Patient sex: M
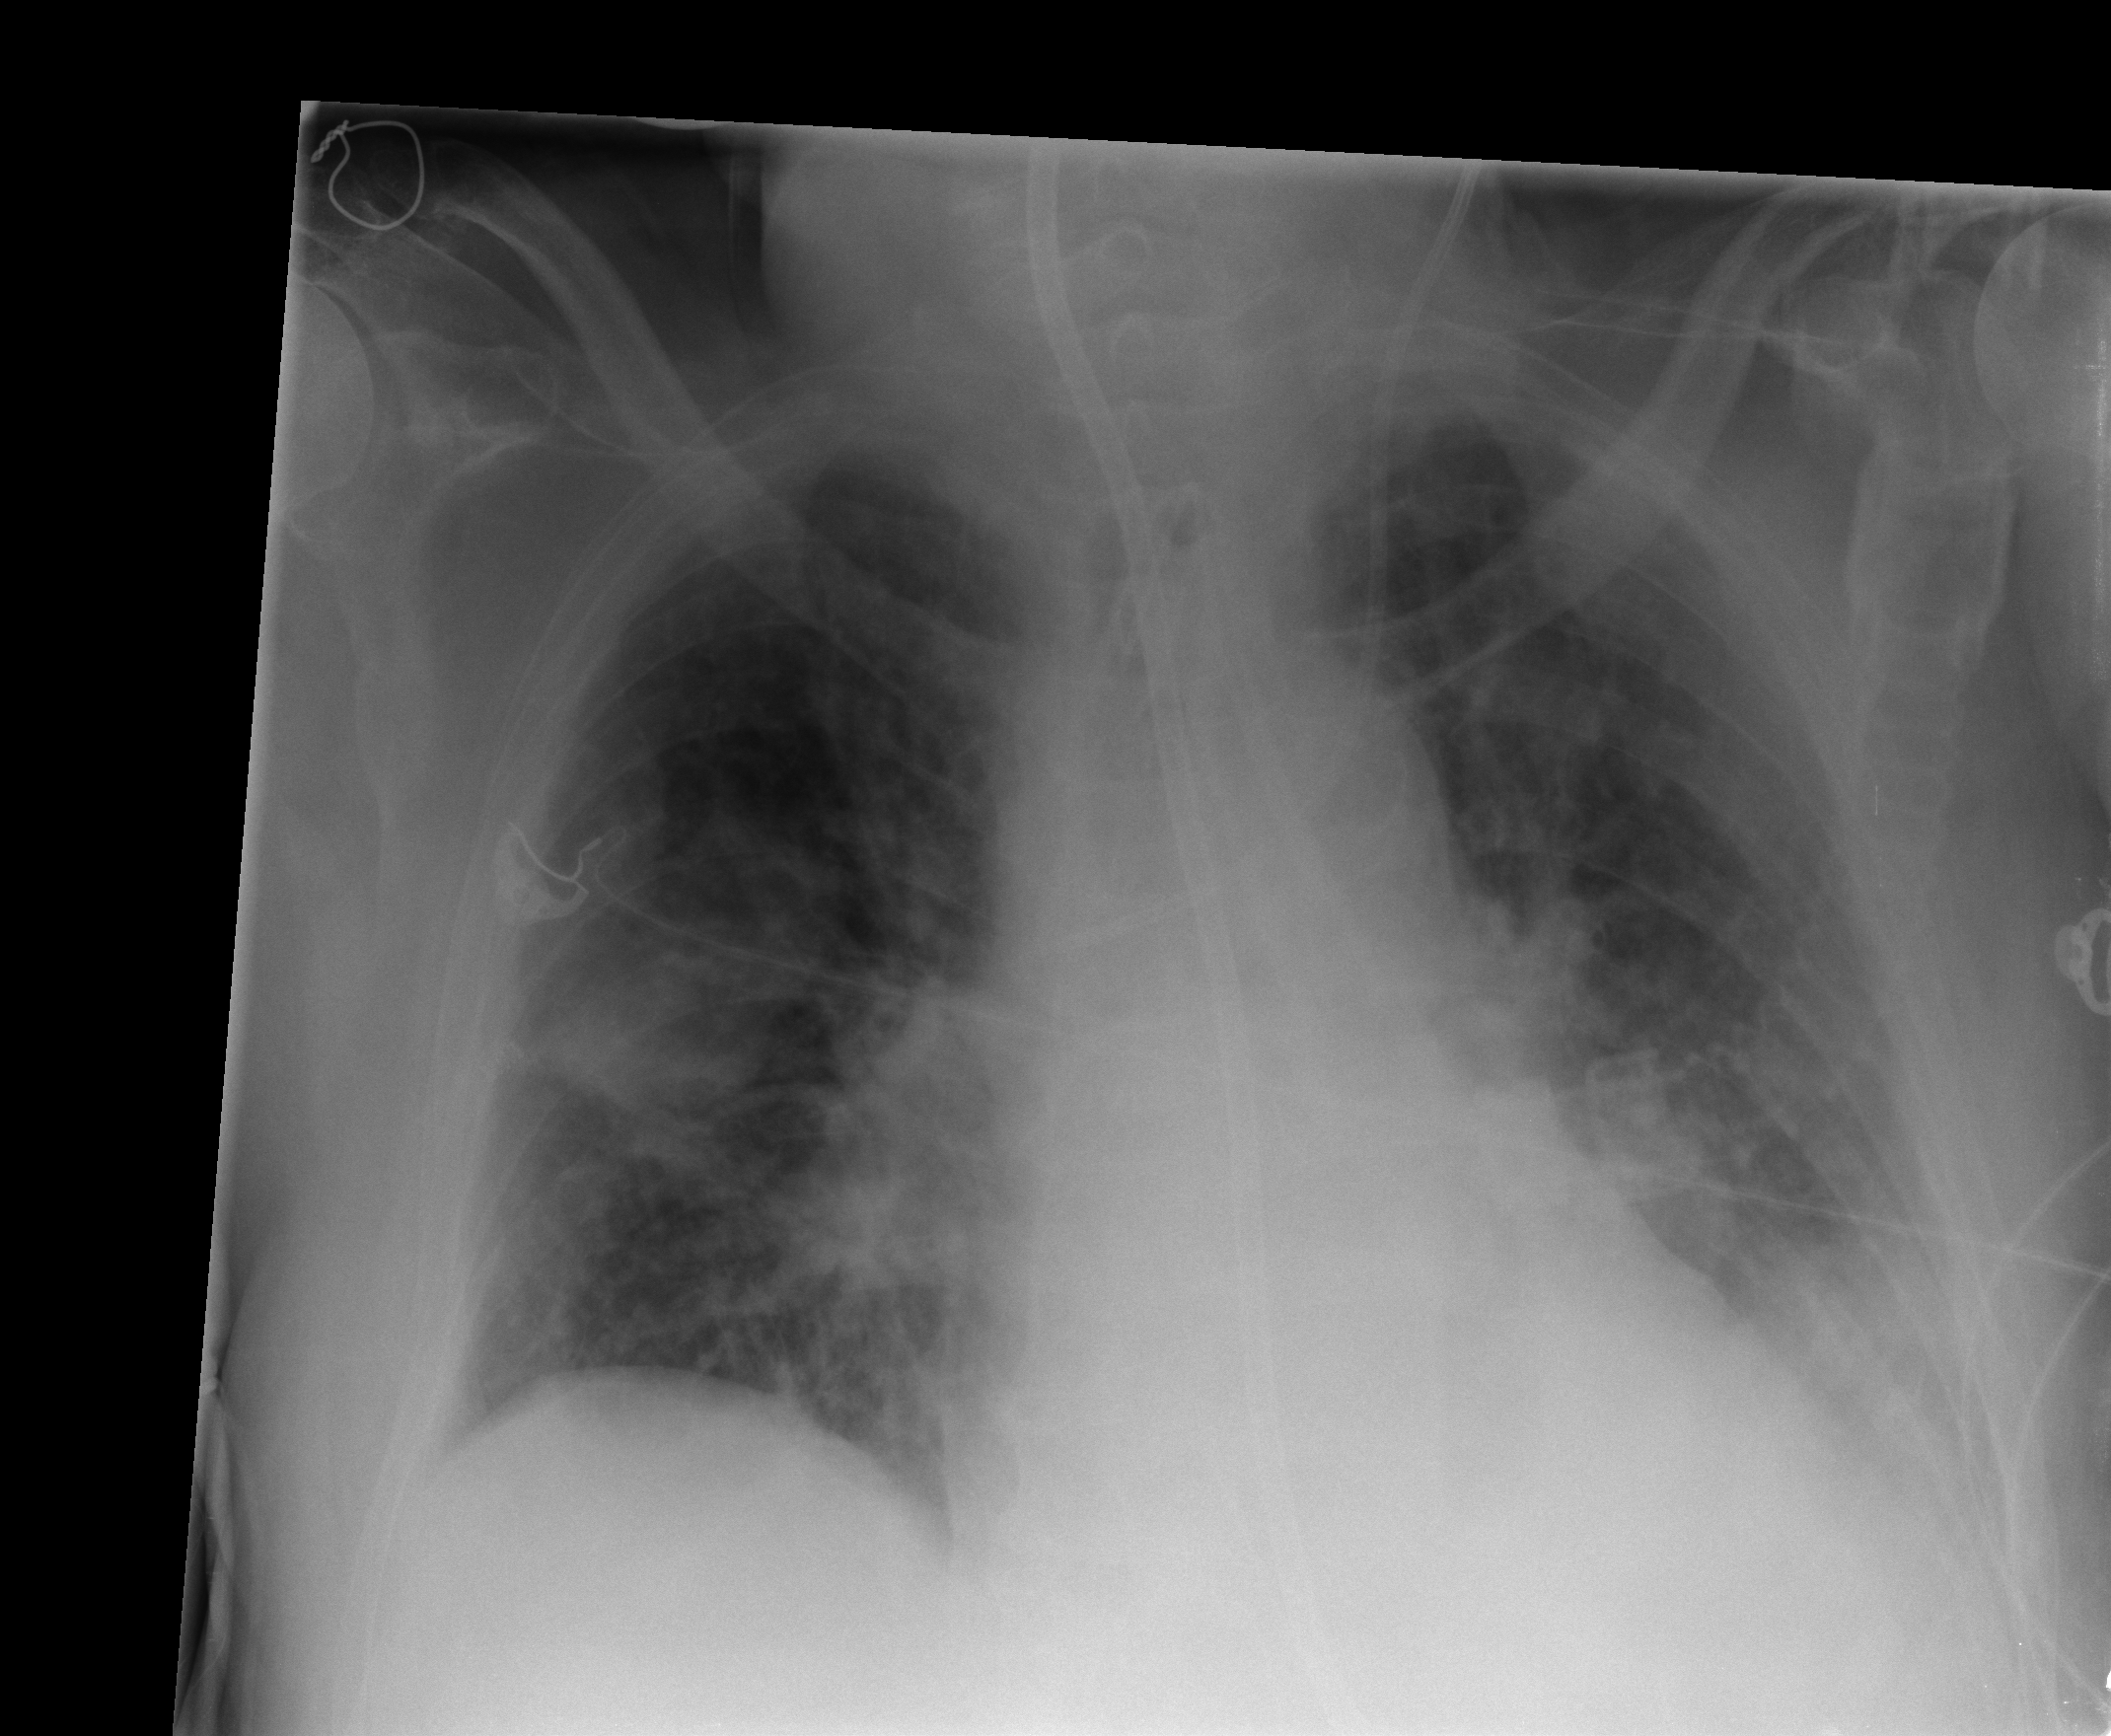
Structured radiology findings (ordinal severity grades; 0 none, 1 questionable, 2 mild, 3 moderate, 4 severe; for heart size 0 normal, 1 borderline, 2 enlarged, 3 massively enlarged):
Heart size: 2
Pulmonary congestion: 2
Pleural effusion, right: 0
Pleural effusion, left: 2
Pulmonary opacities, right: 2
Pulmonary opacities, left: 3
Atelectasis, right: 1
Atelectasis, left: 3